Question: '''
#include <iostream>
int main() {
int fav_num {0};
bool in_range {false};
while (in_range == false) {
std::cout << "Enter your favorite number between 1 and 100: ";
std::cin >> fav_num;
if (fav_num < 1 || fav_num > 100 || !std::cin ) {
std::cout << "===Ops!, invalid choice, please try again.===" << std::endl;
std::cin.clear();
std::cin.ignore();
}
else {
std::cout << "Amazing!! That's my favorite number too!" << std::endl;
std::cout << "No really!!, " << fav_num << " is my favorite number!" << std::endl;
in_range = true;
}
}
std::cout << "==================================================" << std::endl;
return 0;
}
'''
Why am I getting my output many times?

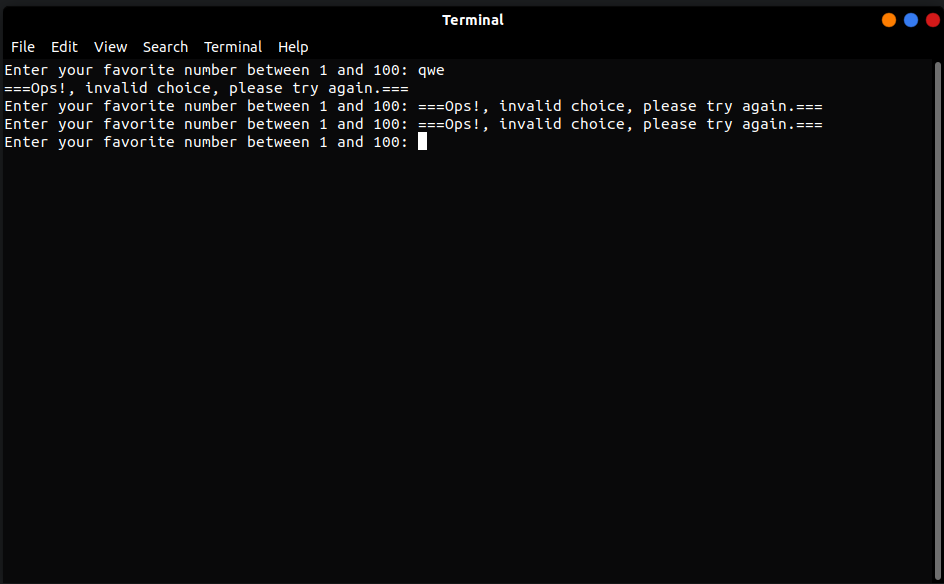
Answer: Once for 'q', once for 'w', once for 'e'.
Check the docs for <URL>. Without parameter, it skips only one character, so your loop will go through each character once, before it accepts new input again.
You want 'std::cin.ignore(std::numeric_limits<std::streamsize>::max(), '
');' to ignore every character until the next line.